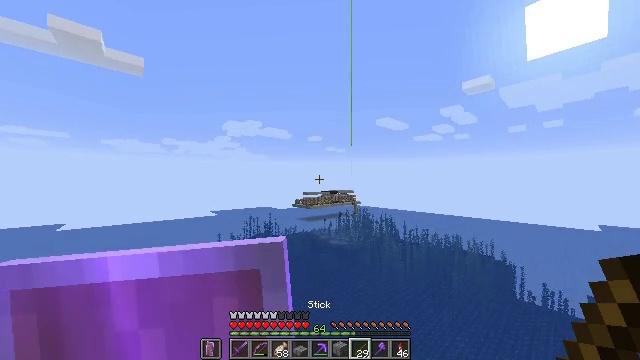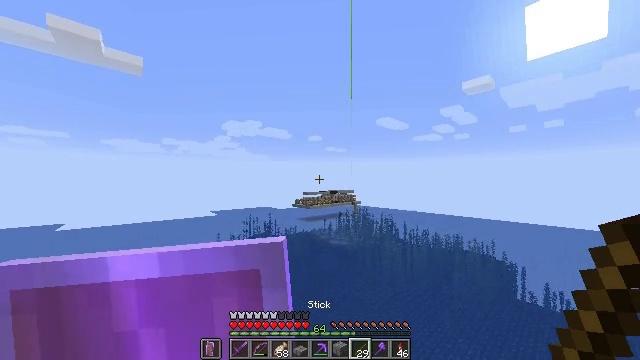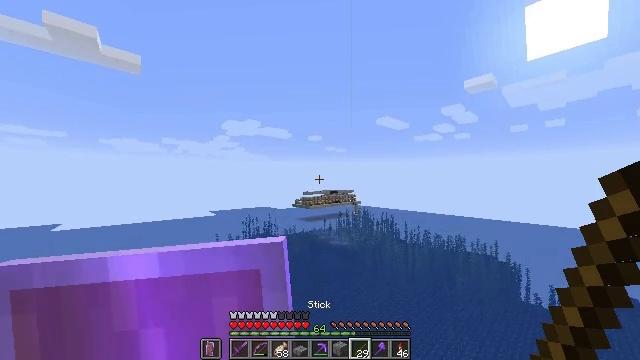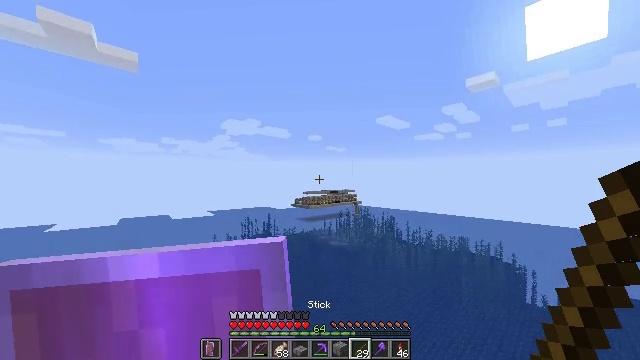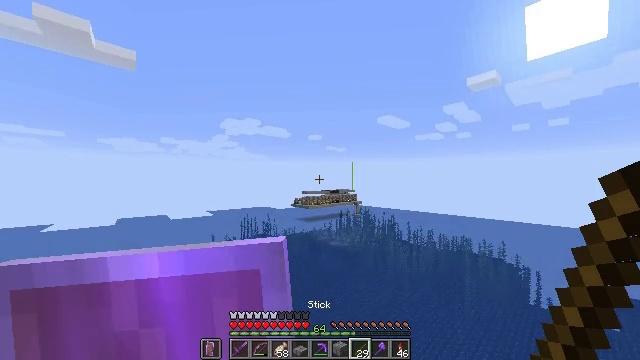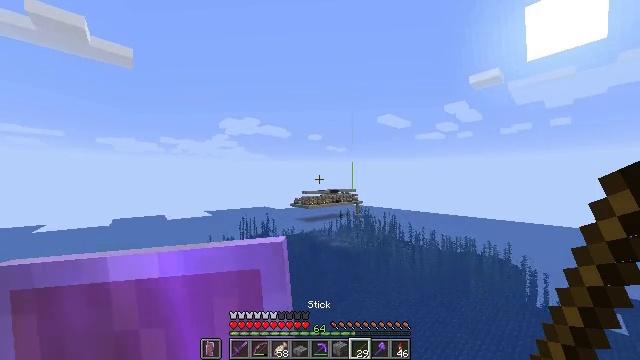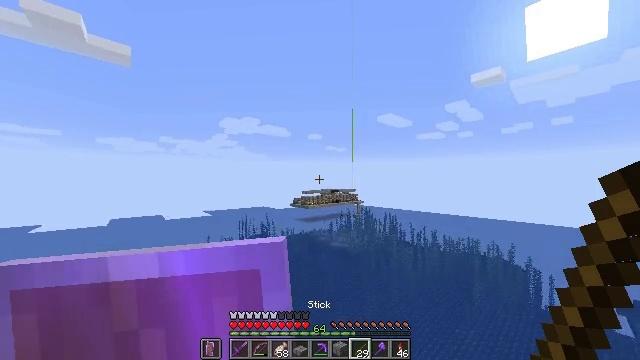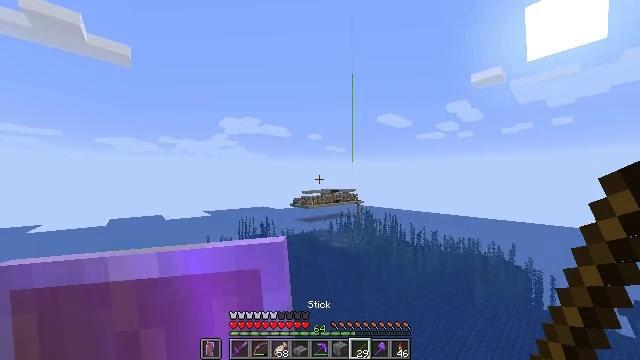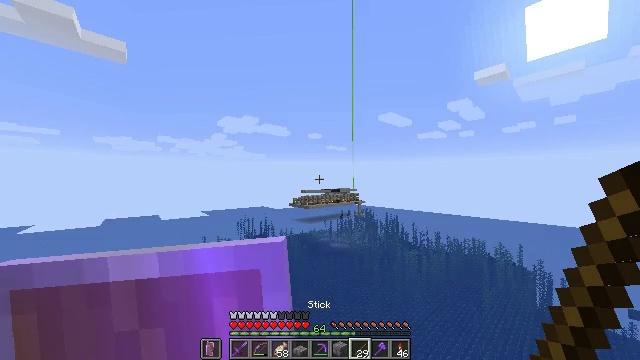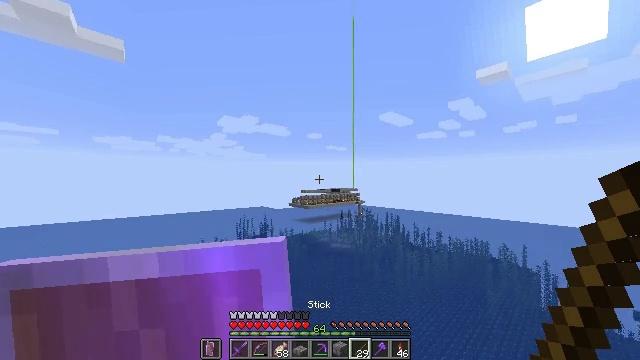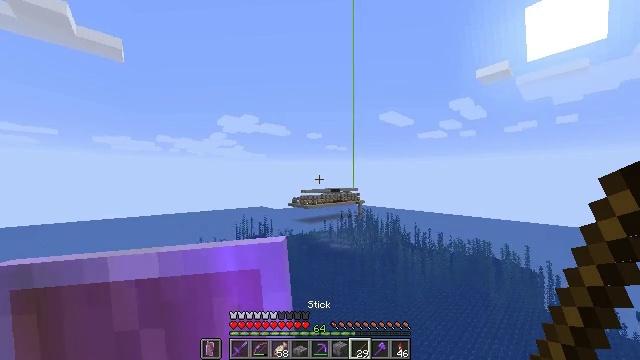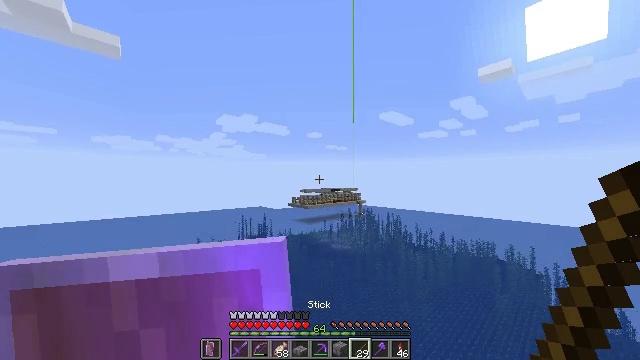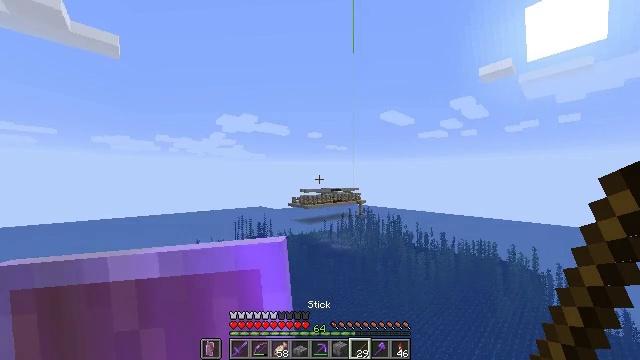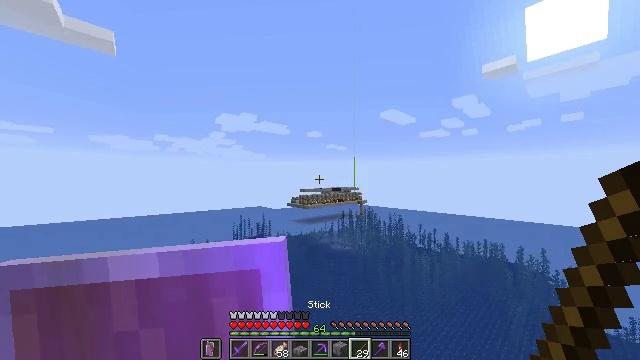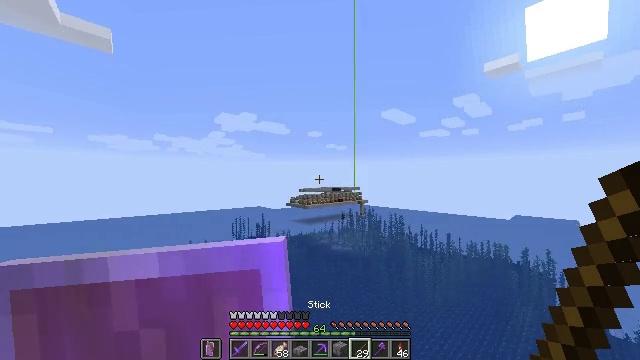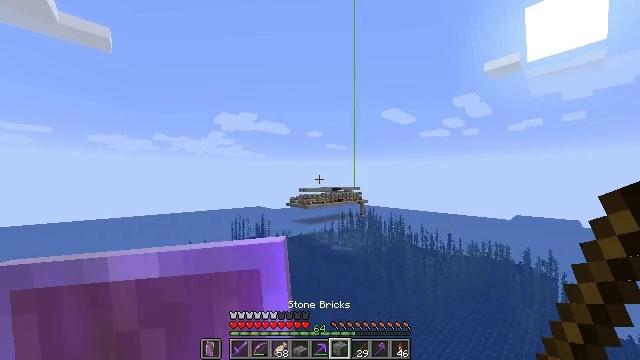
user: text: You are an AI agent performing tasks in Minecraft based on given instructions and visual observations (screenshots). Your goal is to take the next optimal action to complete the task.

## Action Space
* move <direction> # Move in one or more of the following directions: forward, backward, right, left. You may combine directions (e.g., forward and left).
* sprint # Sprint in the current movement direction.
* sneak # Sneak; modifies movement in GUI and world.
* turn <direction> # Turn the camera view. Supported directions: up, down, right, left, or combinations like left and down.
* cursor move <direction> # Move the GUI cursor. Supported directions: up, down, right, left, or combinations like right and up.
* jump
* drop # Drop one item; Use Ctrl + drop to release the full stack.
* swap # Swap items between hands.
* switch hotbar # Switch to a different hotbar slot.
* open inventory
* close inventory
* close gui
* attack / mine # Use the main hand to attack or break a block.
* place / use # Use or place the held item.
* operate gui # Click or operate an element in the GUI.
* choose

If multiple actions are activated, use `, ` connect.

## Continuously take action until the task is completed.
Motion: motion action
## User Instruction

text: Gather the blast furnace into your inventory.
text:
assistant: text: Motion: move forward, sprint
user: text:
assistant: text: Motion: move forward, sprint
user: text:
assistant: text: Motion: move forward, sprint
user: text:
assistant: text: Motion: move forward, sprint
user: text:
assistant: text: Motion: move forward, sprint
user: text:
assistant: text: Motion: move forward, sprint
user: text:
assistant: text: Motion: move forward, sprint
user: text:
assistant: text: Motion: move forward, sprint
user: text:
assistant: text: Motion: move forward, sprint
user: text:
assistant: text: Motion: move forward, sprint
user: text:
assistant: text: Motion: move forward, sprint
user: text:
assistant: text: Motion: move forward, sprint
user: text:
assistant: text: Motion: move forward, sprint
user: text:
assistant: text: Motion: move forward, sprint
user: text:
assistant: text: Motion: move forward, sprint
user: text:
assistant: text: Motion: move forward, sprint
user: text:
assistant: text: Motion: move forward, sprint
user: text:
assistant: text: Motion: move forward, sprint
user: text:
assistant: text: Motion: move forward, sprint
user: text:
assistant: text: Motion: move forward, sprint
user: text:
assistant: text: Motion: move forward, sprint
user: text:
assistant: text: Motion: move forward, sprint, turn up
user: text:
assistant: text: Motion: move forward, sprint
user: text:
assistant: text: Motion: move forward, sprint
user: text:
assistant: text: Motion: move forward, sprint
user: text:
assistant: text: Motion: move forward, sprint
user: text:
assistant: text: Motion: move forward, sprint
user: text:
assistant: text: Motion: move forward, sprint, turn up
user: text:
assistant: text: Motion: move forward, sprint, turn up
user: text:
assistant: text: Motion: move forward, sprint